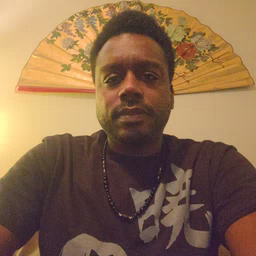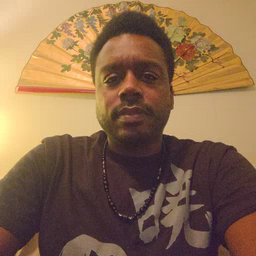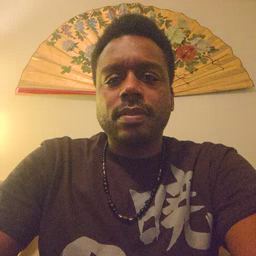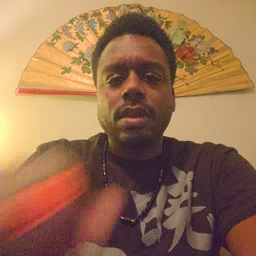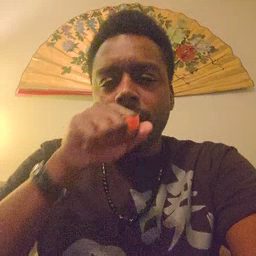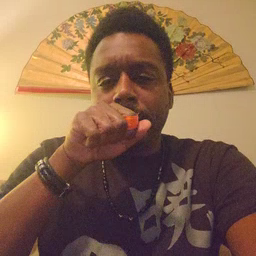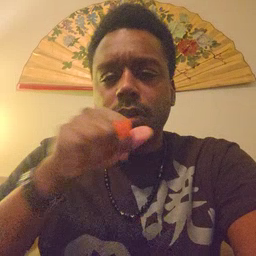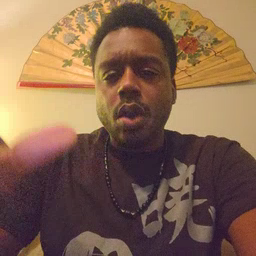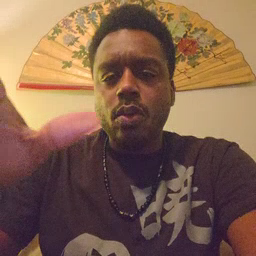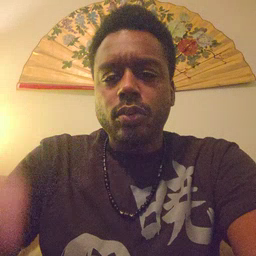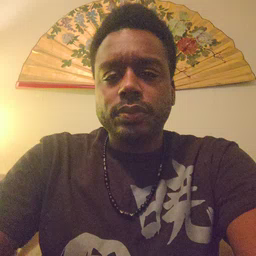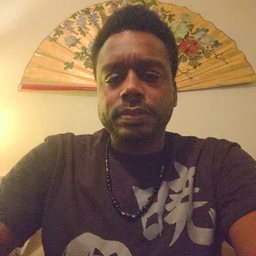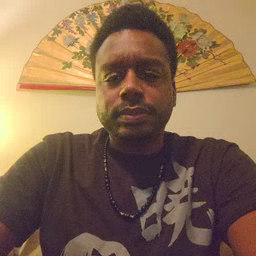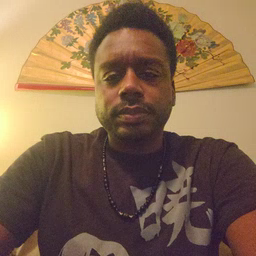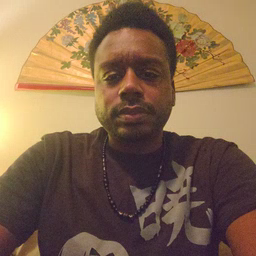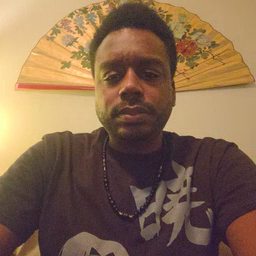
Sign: blow